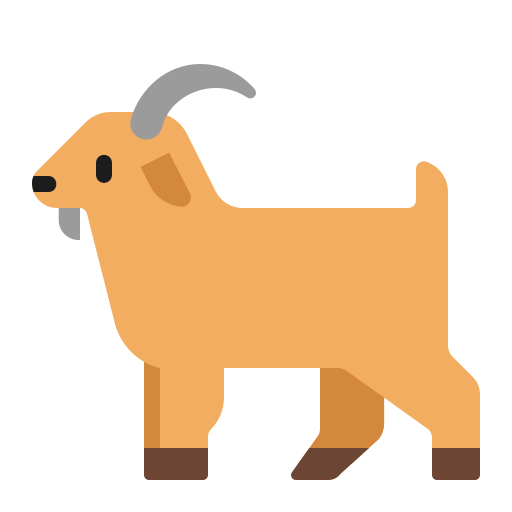
goat flat